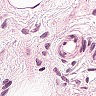
Metastatic tissue present: no